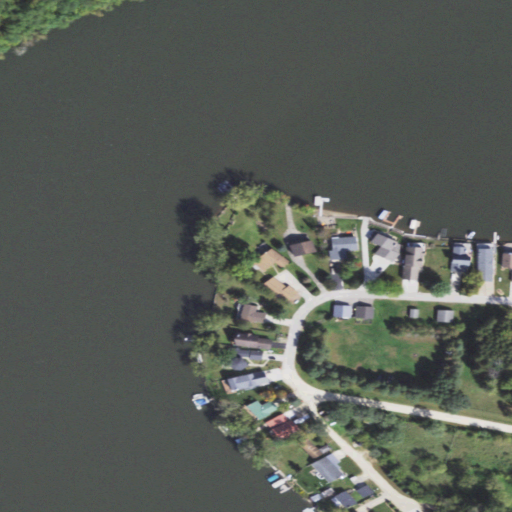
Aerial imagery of cape in Minnesota named Rattlesnake Point containing open water, low intensity development, grassland, herbaceous wetlands, medium intensity development, deciduous forest, open development, mixed forest, and pasture